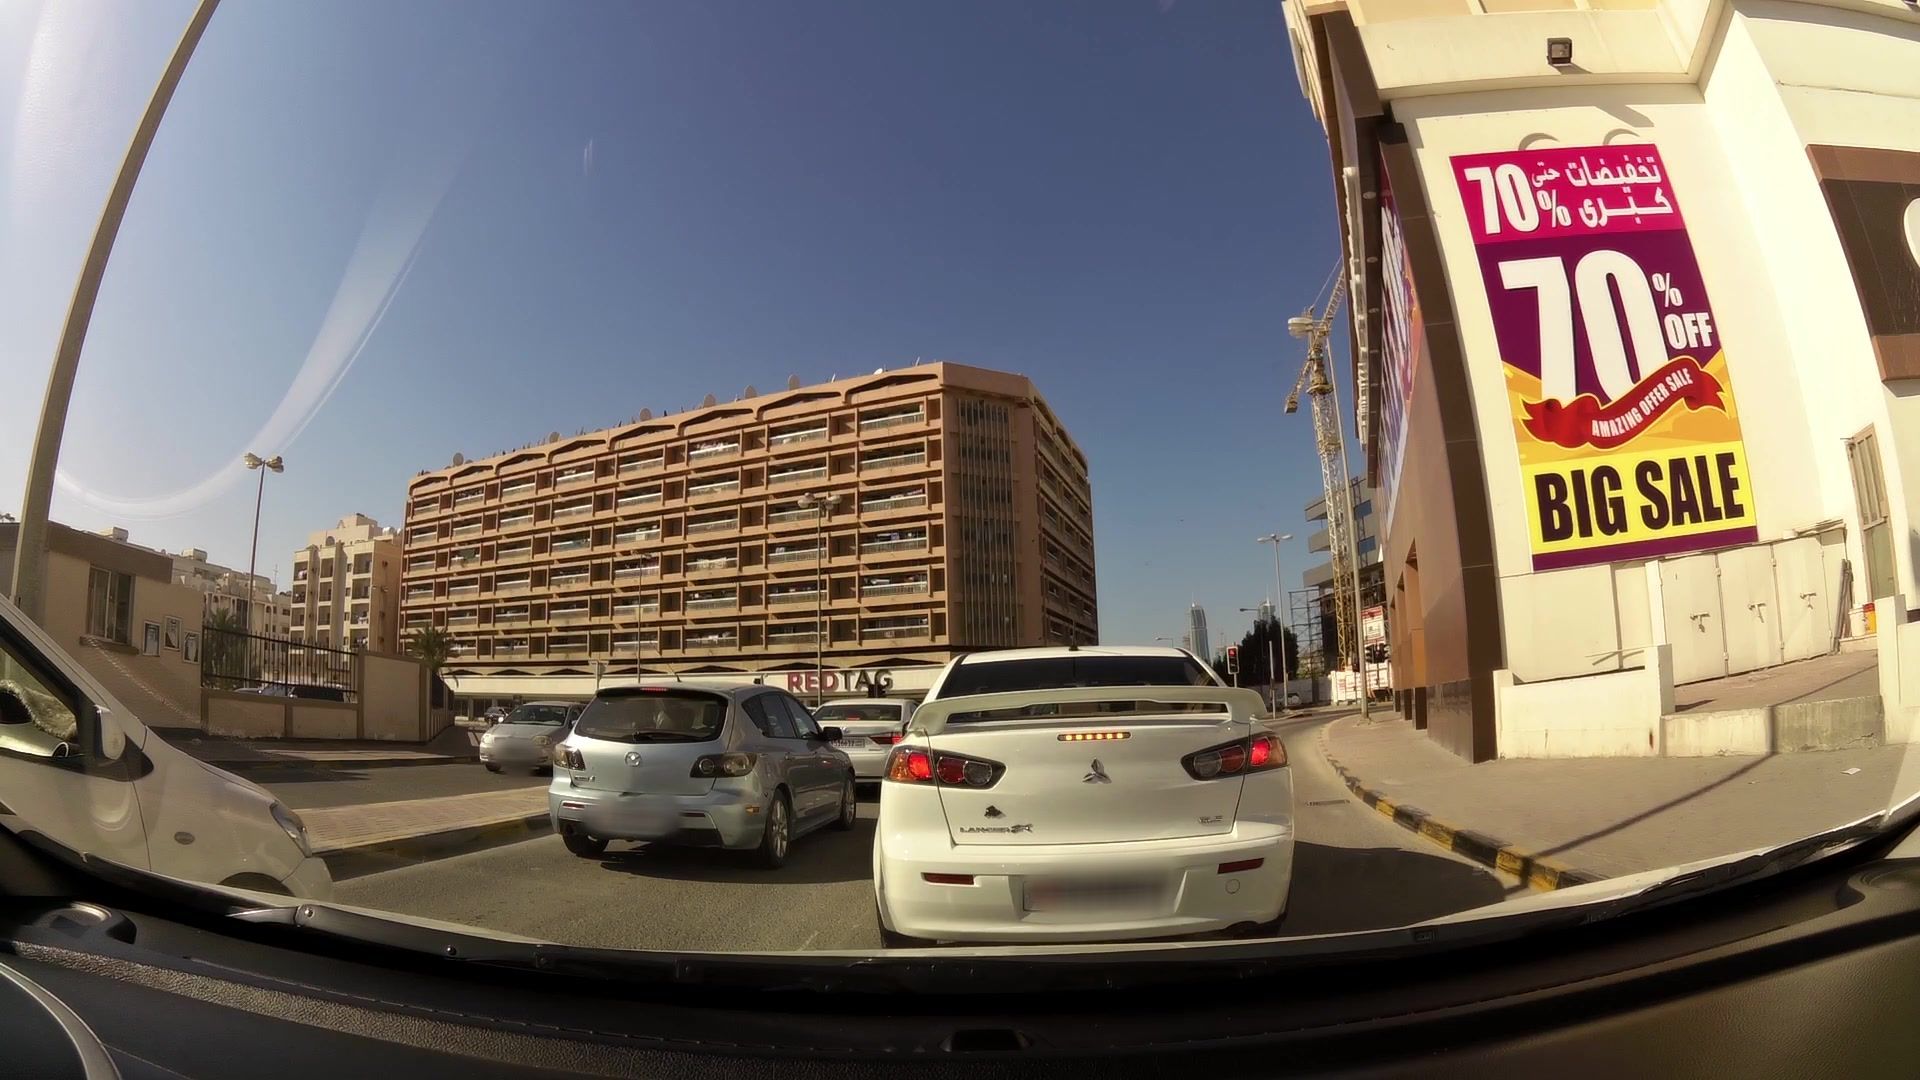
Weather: clear
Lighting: day
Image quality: good
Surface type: driving surface
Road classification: tertiary
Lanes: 1
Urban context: urban centre
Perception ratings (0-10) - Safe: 3.1, Lively: 4.12, Beautiful: 4.39, Boring: 4.49, Depressing: 2.35, Wealthy: 5.19